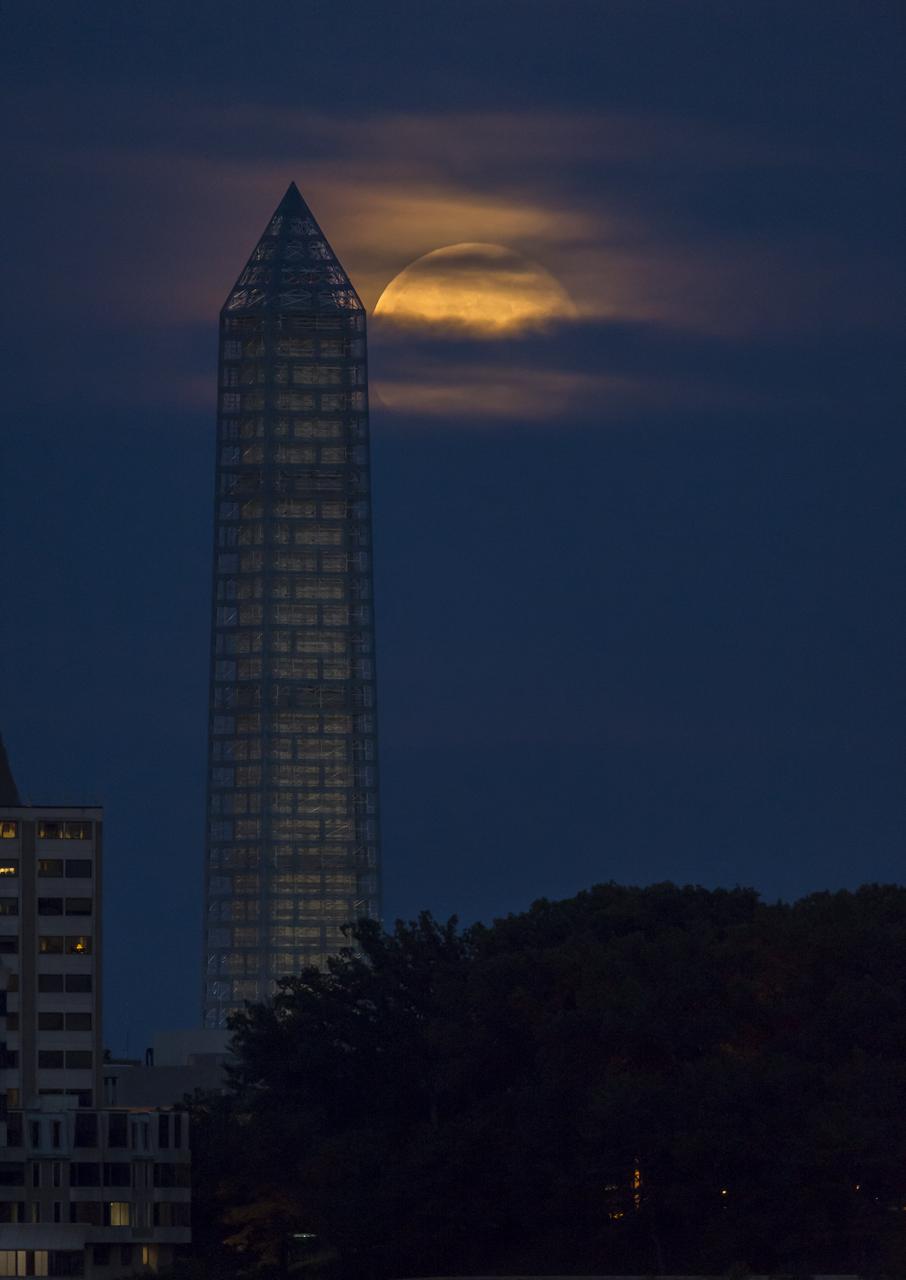
2013 Supermoon Moon, Supermoon, Super Perigee Moon, Perigee Moon, Washington Monument, Washington, DC